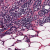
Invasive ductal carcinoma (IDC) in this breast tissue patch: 1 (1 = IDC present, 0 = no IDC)